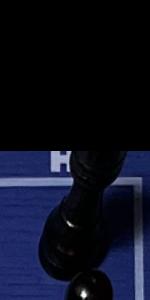
Label: Rook_Black